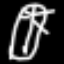
Label: leaf